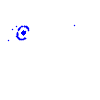
Particle: pion